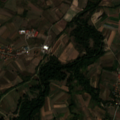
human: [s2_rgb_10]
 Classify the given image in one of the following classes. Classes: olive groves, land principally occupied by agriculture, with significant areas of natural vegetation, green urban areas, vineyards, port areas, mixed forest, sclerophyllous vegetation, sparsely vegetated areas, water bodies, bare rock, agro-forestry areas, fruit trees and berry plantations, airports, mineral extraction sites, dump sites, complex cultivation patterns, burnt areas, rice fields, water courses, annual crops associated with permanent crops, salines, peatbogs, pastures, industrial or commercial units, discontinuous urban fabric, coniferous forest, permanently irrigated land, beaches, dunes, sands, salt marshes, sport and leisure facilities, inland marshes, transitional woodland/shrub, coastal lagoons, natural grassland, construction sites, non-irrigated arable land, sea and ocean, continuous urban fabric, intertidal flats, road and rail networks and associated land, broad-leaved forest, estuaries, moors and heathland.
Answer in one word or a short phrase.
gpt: discontinuous urban fabric, non-irrigated arable land, complex cultivation patterns, land principally occupied by agriculture, with significant areas of natural vegetation, transitional woodland/shrub